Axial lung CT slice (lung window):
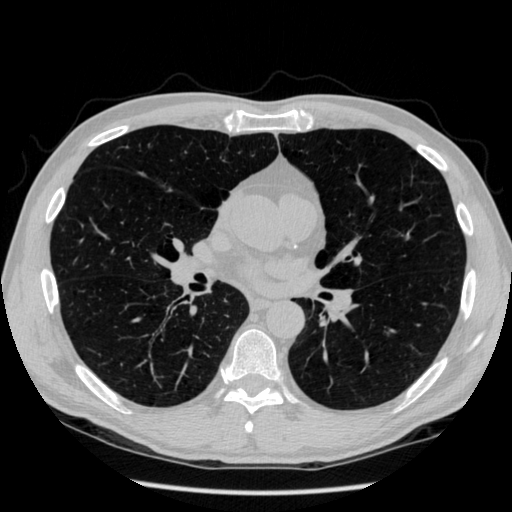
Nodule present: no